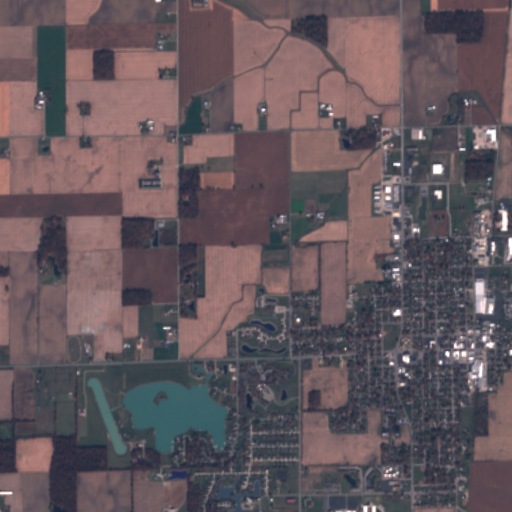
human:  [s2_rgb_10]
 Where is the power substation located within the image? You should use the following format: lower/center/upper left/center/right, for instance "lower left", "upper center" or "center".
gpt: The power substation is located in the center right of the image.
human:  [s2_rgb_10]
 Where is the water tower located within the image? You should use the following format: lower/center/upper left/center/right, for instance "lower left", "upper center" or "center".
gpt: The water tower is located in the lower center of the image.
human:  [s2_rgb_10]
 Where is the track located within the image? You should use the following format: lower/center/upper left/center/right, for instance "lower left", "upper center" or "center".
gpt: There is no track in the image.